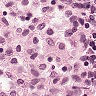
Metastatic tissue present: no